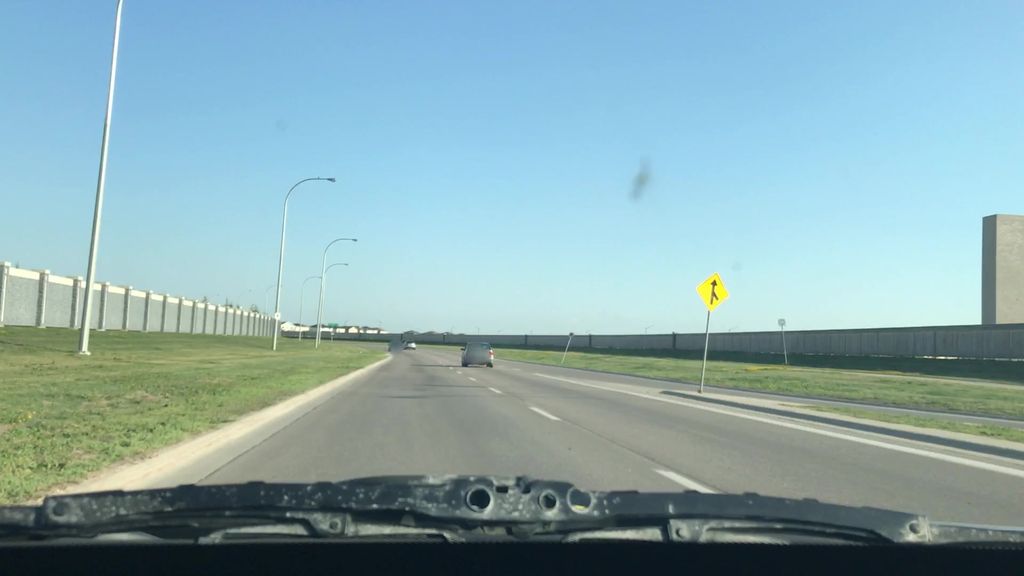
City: winnipeg